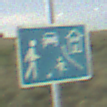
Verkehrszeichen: BeginnVerkehrsberuhigterBereich
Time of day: Night
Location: Outdoor (Nature)
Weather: Clear
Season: NotSpecified
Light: Natural